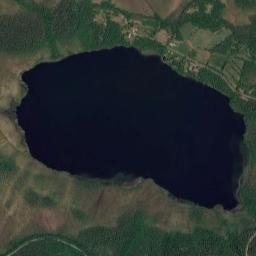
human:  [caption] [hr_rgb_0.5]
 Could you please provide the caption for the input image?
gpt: Many trees are around the lake .

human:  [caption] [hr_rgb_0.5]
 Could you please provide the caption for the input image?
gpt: The lake lies in fields and forests and the water is dark blue .

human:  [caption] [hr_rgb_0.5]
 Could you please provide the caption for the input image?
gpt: There are paths on both sides of the lake .

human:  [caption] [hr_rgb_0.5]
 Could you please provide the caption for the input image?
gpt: An irregularly shaped blue lake on the ground with lush green vegetation .

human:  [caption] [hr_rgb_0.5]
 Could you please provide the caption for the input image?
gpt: There are green forests and some bare land around the lake .